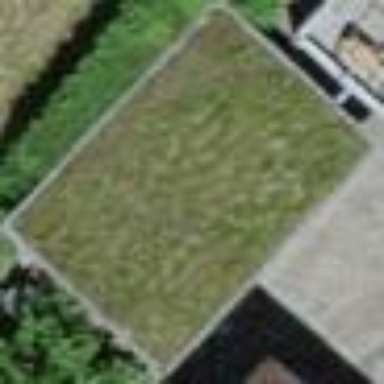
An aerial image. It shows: View of roof of building.